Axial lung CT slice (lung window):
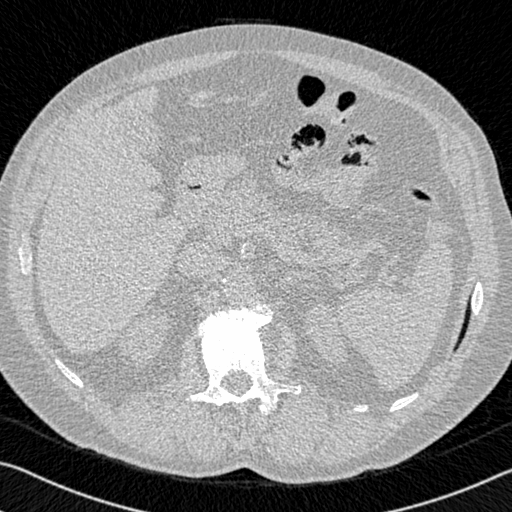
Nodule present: no